Field crop: maize
Growth stage: 2
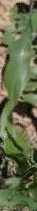
Species: maize